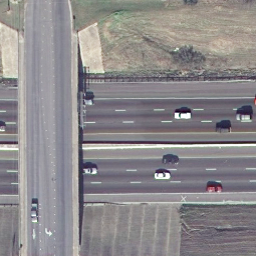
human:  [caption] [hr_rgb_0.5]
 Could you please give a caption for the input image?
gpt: An overpass cross the roads vertically .

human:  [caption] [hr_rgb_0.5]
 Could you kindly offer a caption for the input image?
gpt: An overpass go across two roads vertically with lawn surounded .

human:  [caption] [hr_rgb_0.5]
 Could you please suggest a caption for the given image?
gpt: An overpass cross two roads vertically with some cars on the roads .

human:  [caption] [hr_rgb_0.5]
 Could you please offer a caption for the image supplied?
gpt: An overpass cross two roads vertically with some cars on the roads .

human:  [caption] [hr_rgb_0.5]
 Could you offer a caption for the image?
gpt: An overpass go across two roads with some cars on the roads and surrounded by lawn .